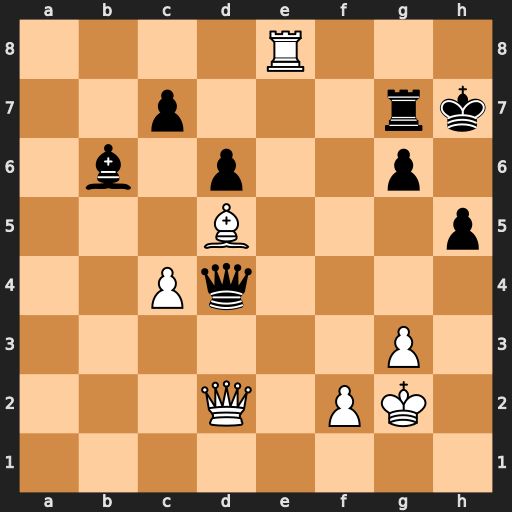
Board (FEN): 4R3/2p3rk/1b1p2p1/3B3p/2Pq4/6P1/3Q1PK1/8
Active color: w
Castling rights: -
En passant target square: -
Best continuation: Rh8+ Kxh8 Qh6+ Rh7 Qf8#